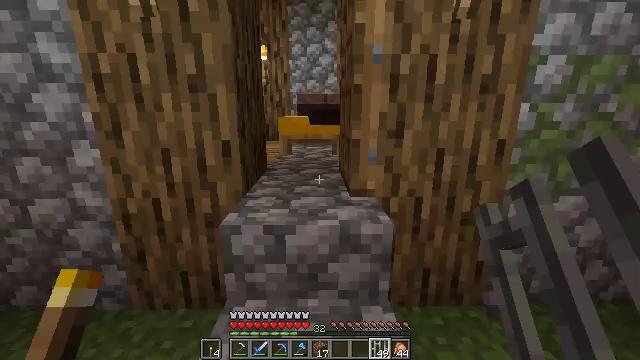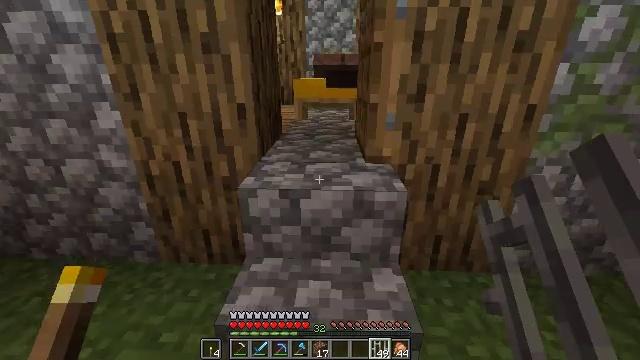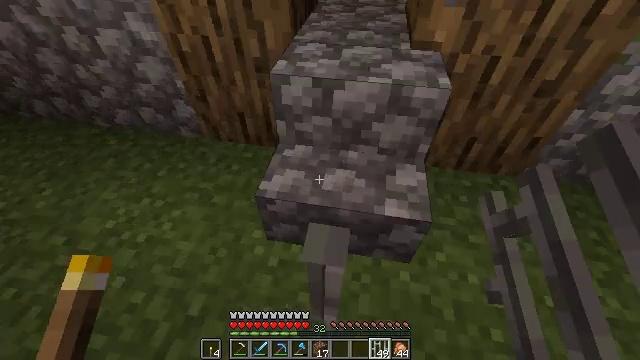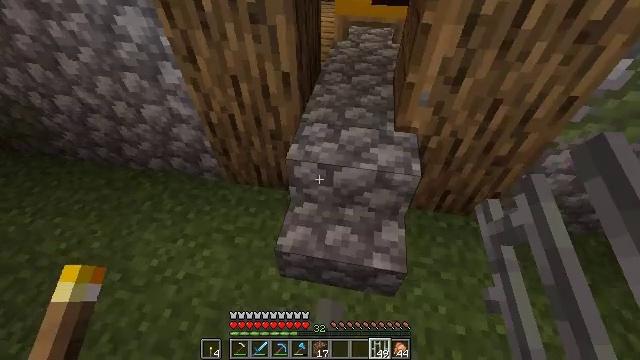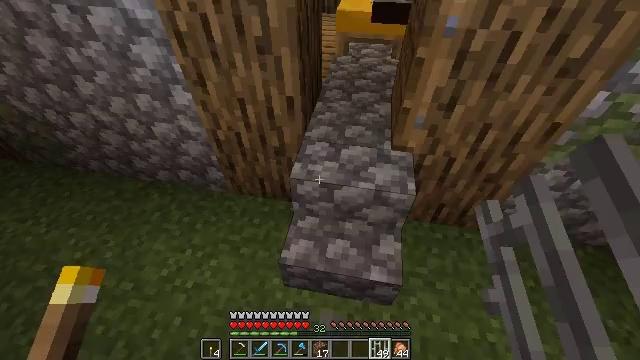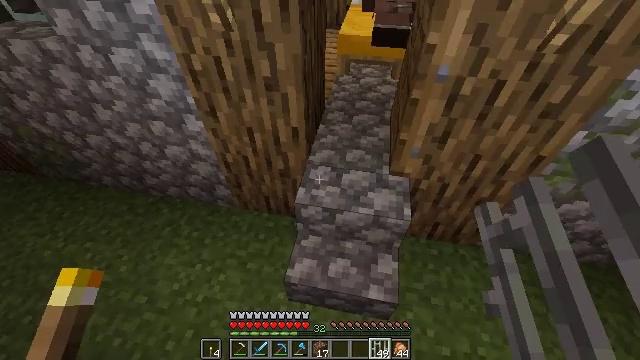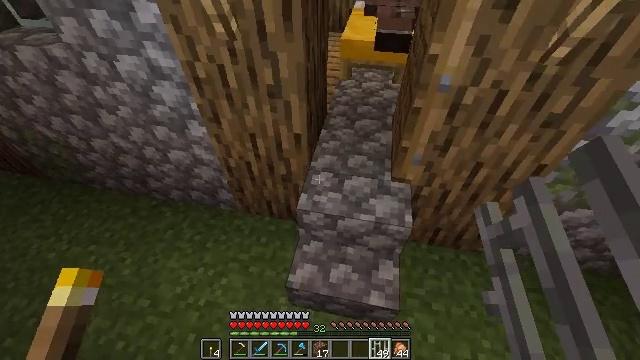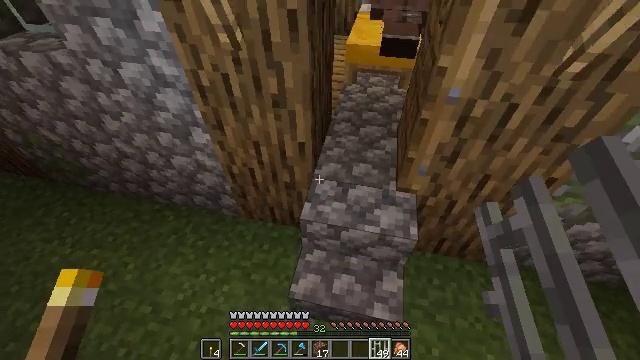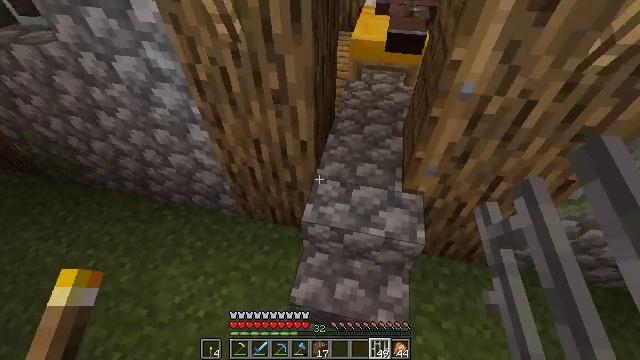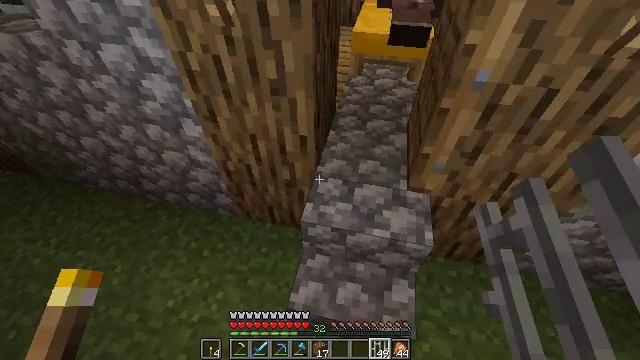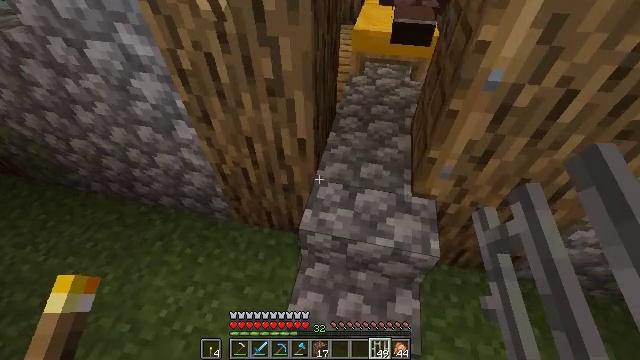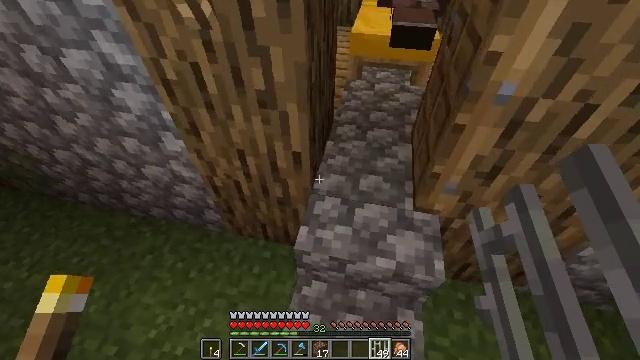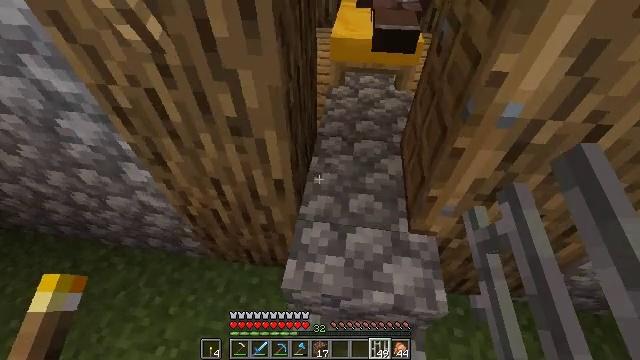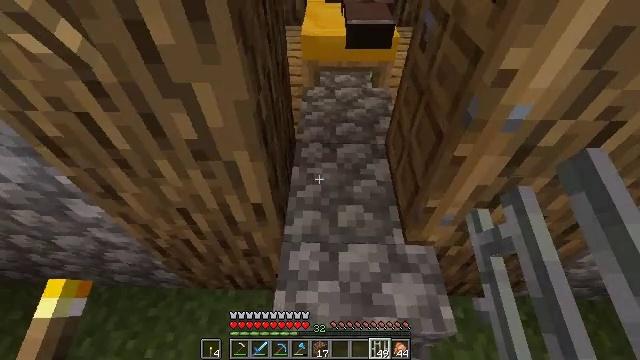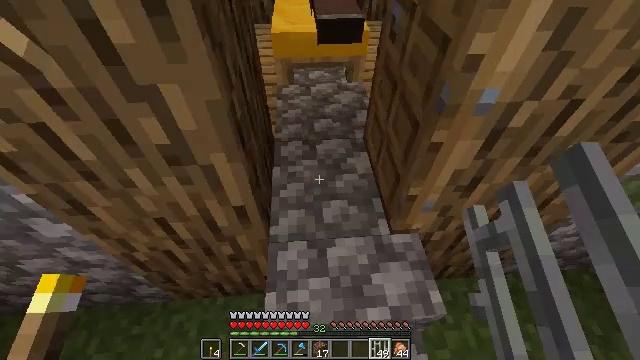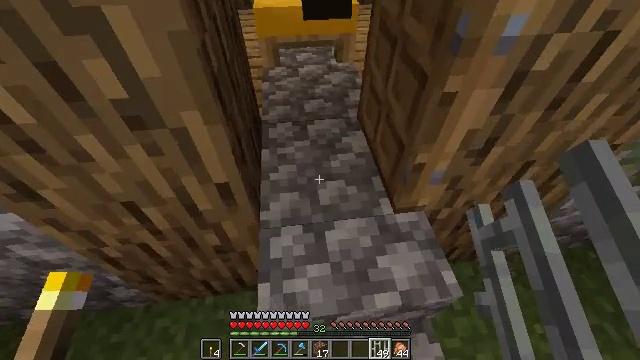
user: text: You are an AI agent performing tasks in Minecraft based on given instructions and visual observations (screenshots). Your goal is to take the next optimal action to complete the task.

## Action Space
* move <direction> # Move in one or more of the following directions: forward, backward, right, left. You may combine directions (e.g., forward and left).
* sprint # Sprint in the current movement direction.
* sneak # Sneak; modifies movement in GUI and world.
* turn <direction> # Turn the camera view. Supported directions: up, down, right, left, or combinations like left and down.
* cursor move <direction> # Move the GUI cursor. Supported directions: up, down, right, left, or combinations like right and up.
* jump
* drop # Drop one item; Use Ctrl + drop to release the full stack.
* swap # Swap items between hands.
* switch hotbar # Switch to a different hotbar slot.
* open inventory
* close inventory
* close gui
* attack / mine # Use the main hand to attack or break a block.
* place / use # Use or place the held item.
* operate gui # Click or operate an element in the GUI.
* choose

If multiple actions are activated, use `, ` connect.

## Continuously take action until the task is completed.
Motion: motion action
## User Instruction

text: Attack the iron bars to collect them.
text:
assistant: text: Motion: move forward
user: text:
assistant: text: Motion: move forward, turn left and down, jump
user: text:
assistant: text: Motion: move forward
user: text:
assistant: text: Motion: move forward
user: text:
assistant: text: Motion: move forward
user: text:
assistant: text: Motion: move forward, jump
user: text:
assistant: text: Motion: move forward, jump
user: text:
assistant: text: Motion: move forward, jump
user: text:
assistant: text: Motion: move forward, jump
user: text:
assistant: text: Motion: move forward
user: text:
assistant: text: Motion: move forward
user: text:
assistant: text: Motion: move forward, turn right
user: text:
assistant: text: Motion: move forward, turn right
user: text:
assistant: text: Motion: move forward, turn right
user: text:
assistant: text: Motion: move forward, turn right
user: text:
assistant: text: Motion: move forward
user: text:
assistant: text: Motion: move forward
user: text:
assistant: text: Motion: move forward
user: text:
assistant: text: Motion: move forward
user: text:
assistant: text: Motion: move forward
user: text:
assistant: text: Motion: move forward
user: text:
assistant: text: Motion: move forward, turn left
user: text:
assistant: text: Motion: move forward, turn left
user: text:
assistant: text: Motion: move forward, turn left
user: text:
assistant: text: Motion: move forward, turn left
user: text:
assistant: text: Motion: move forward, turn left
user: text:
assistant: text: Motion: move forward, turn left
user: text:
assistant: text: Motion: move forward, turn left
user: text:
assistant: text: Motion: move forward, turn left
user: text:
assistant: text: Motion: move forward, turn left